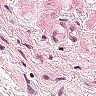
Metastatic tissue present: no